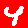
Digit: 4